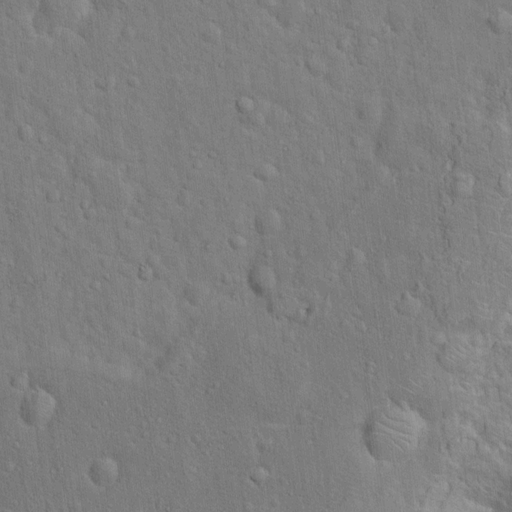
Objects detected: cone